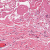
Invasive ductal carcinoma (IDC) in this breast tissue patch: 0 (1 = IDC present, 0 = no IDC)